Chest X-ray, PA view. Patient: 37 years old, sex F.
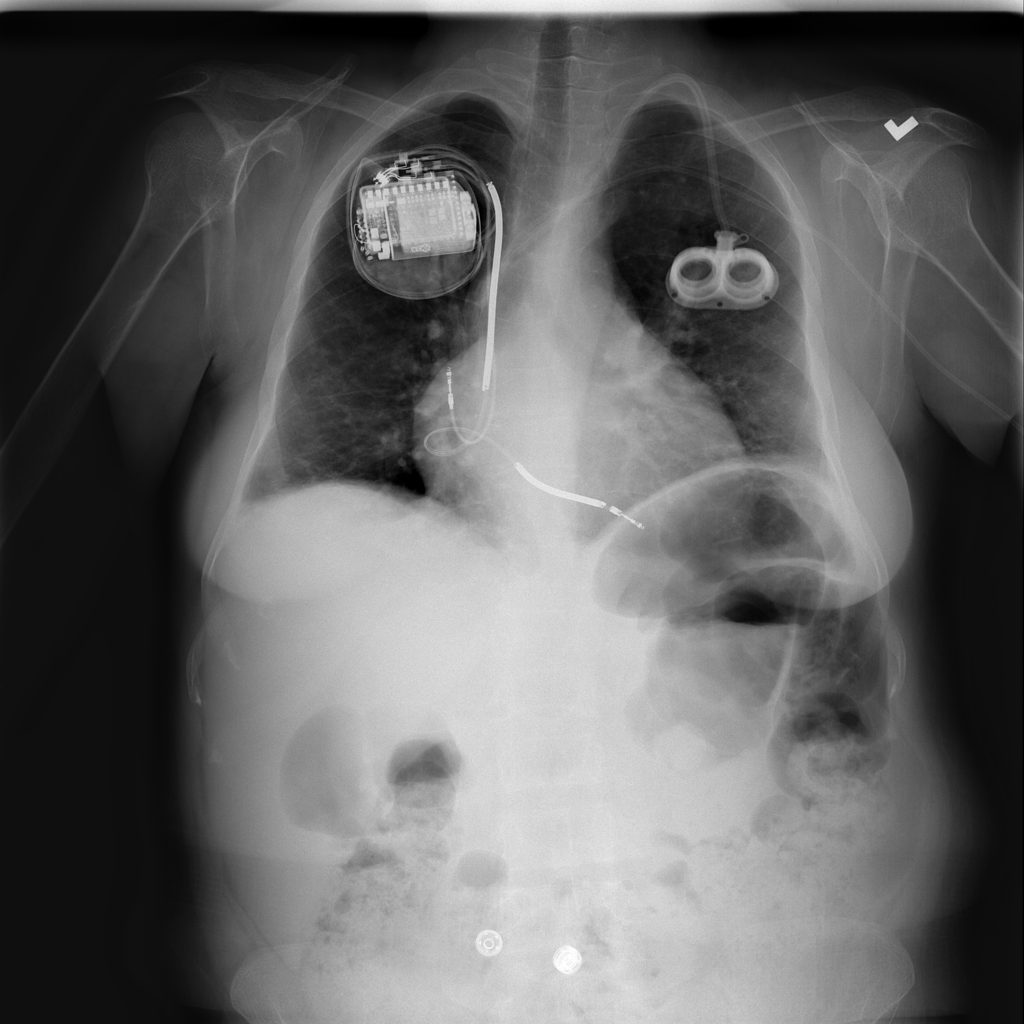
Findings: No Finding